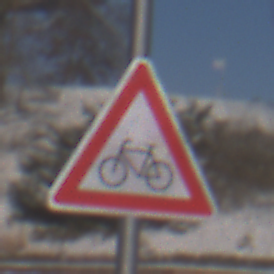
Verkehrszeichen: RadverkehrRechts
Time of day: MorningAfternoon
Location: Outdoor (Nature)
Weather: PartlyCloudy
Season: Winter
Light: Natural